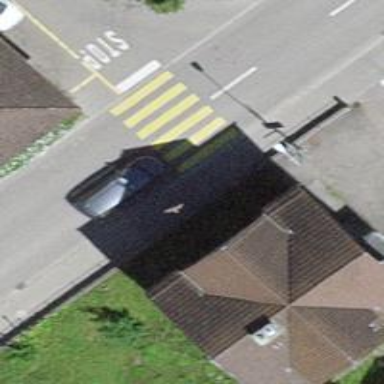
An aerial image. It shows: Asphalt footway with crossing.